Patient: sex M, age 61
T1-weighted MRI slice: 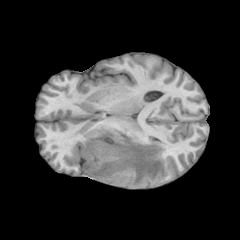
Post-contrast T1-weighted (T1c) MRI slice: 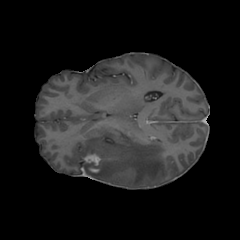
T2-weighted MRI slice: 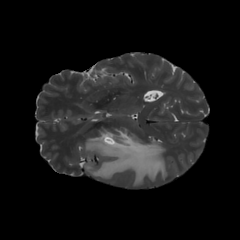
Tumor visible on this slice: yes
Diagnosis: Glioblastoma, IDH-wildtype
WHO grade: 4